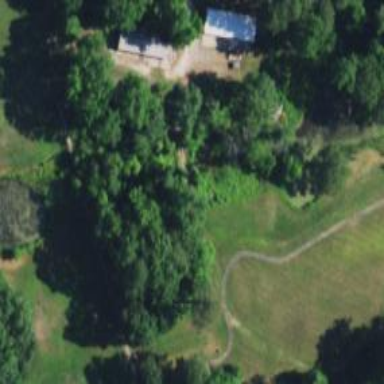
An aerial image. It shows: Path for golf carts.